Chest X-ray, PA view. Patient: 44 years old, sex M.
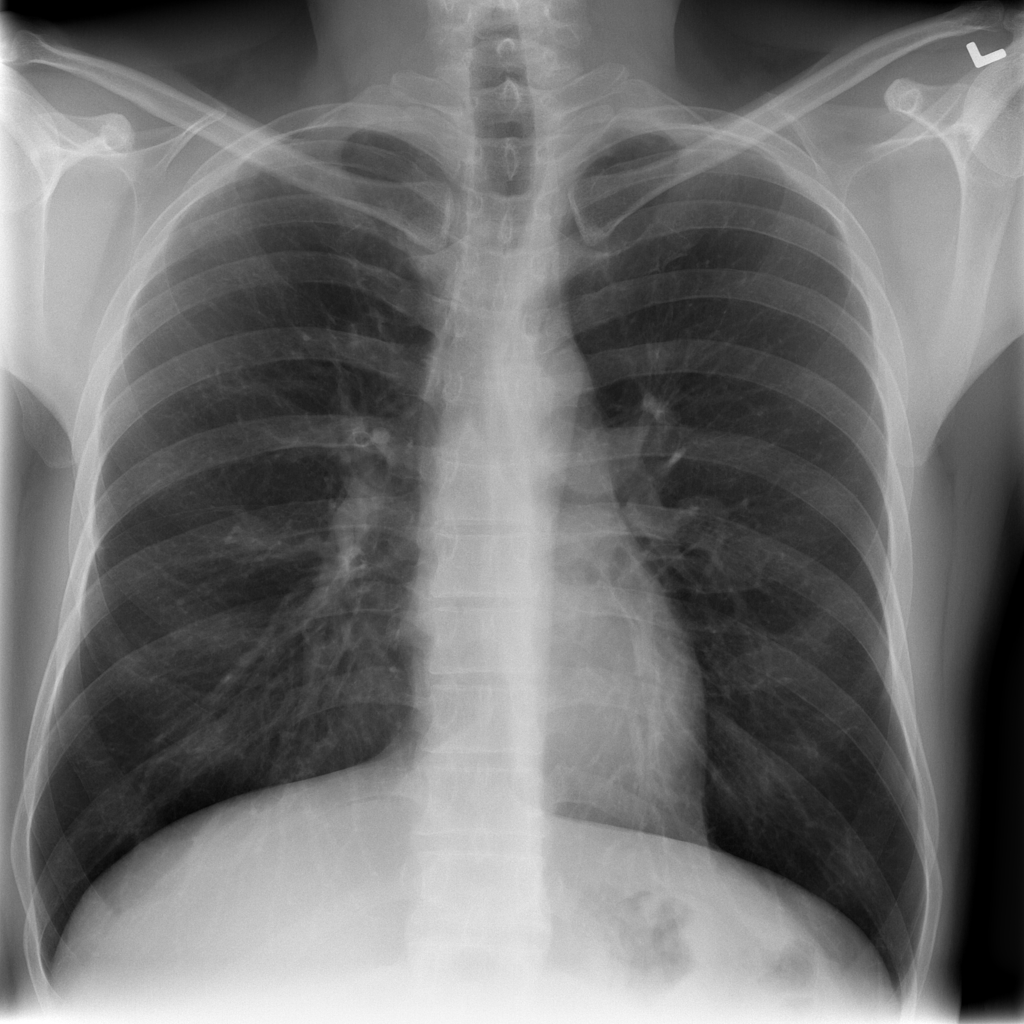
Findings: No Finding